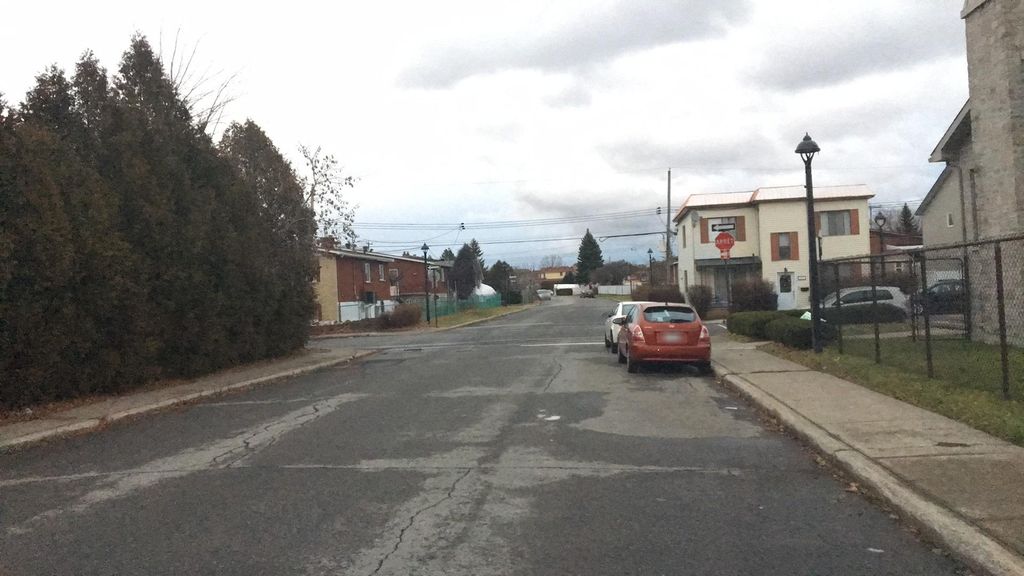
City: montreal